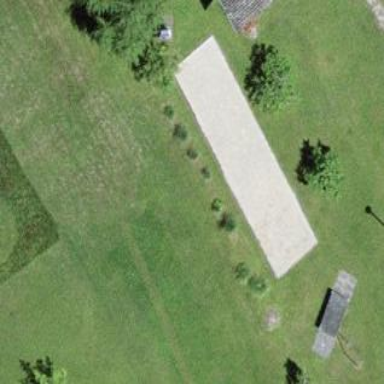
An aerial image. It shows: Pitch designated for boules game.